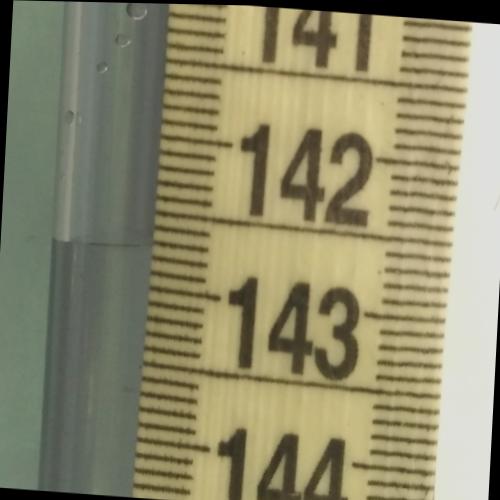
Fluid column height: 142.7 cm